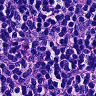
Metastatic tissue present: no